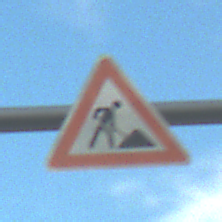
Verkehrszeichen: Arbeitsstelle
Umgebung: Outdoor, Urban
Tageszeit: MorningAfternoon
Wetter: PartlyCloudy
Licht: Natural
Jahreszeit: NotSpecified
Kontrast: LowContrast